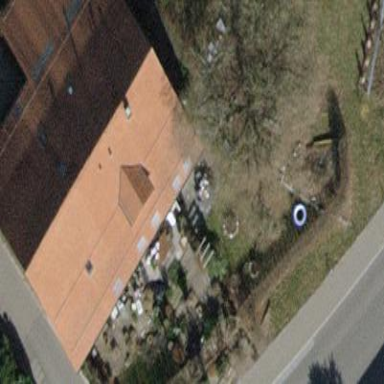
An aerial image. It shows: Terrace building.